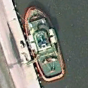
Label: civil